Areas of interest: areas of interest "Zhongcai Finance Building"
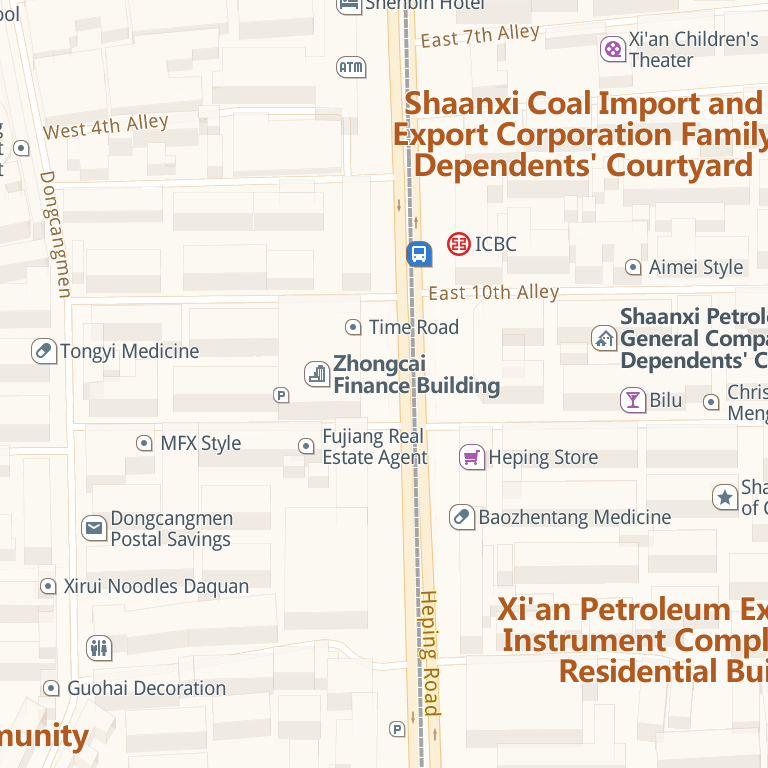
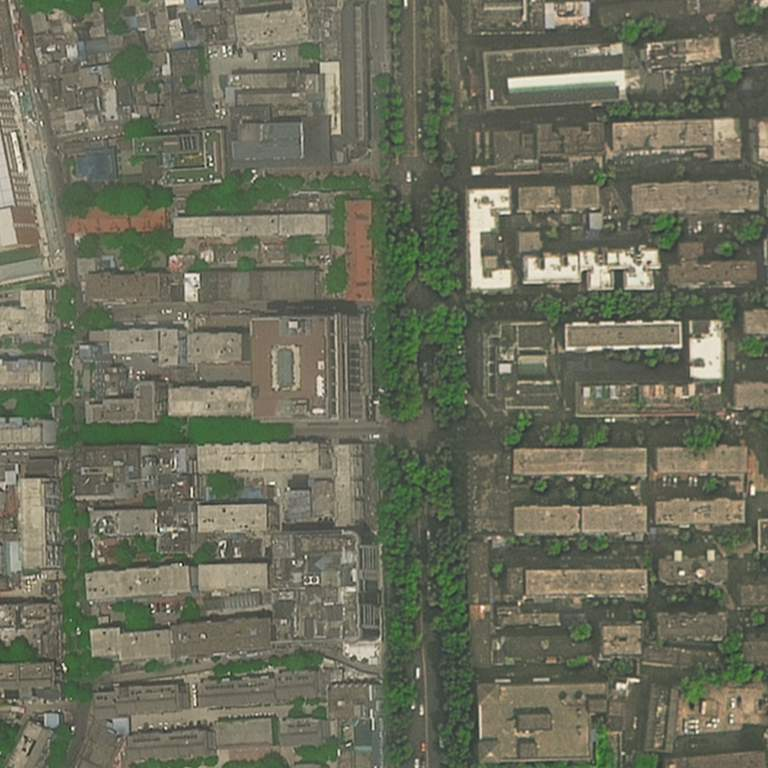